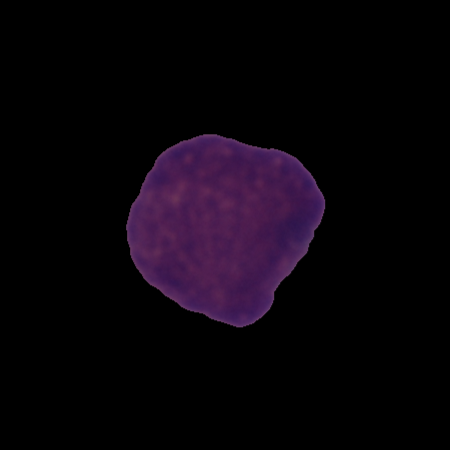
Label: cancer